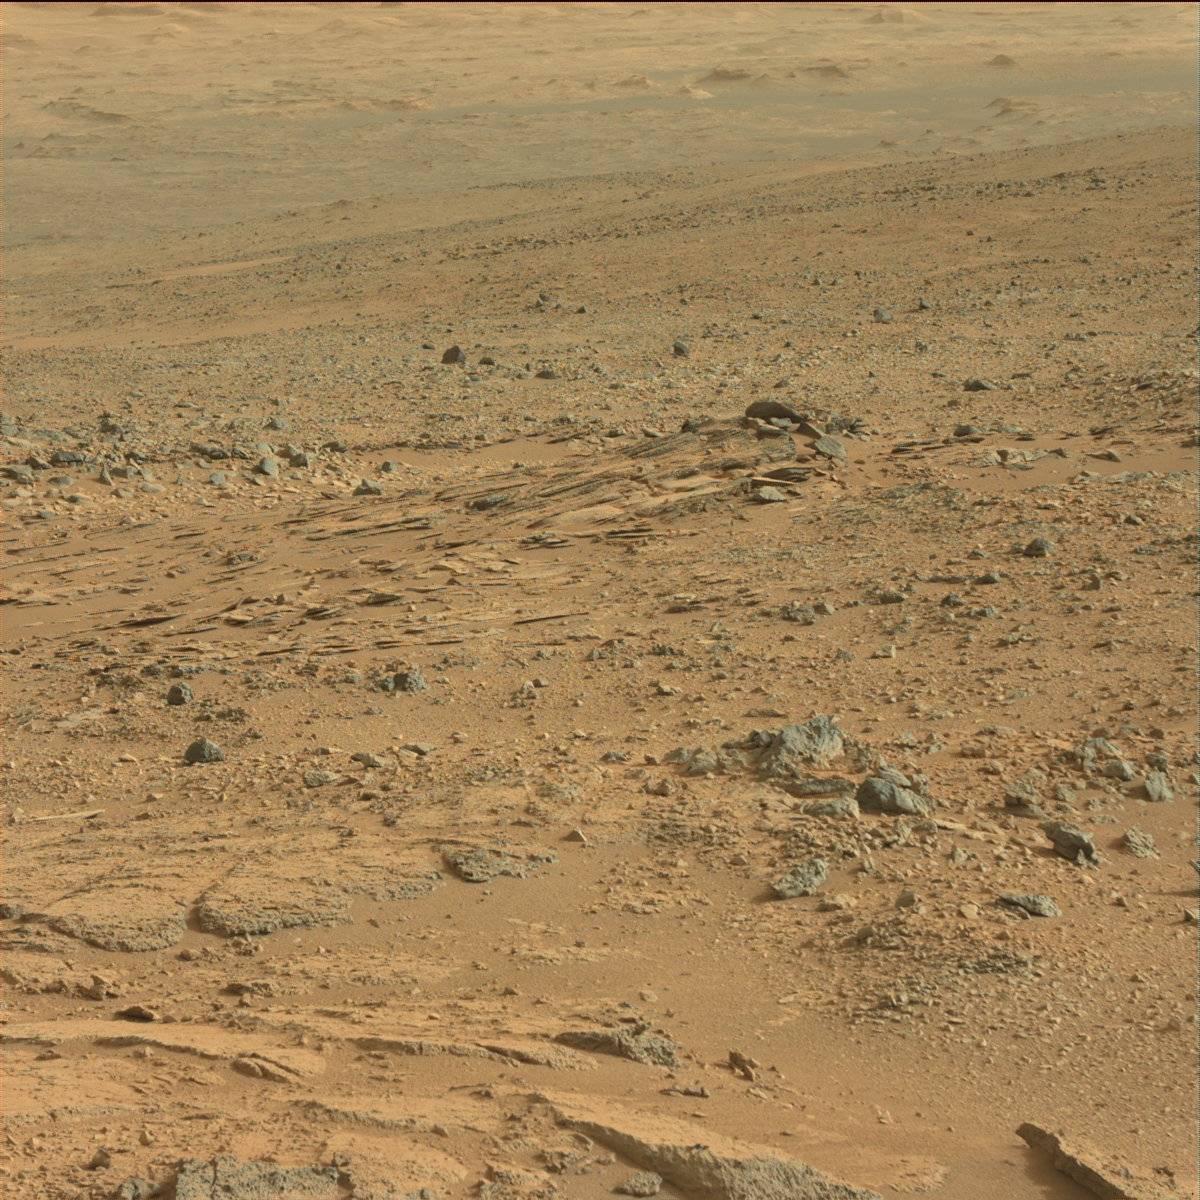
Terrain classes present: Bedrock, Ridge, Sand / Soil